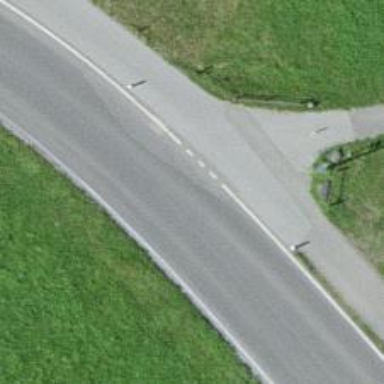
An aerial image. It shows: Asphalt track with grade1 surface.